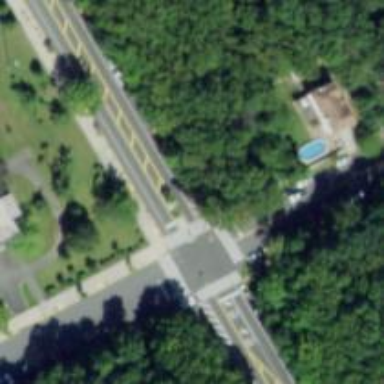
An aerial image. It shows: Asphalt footway with zebra crossing and crossing island.